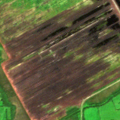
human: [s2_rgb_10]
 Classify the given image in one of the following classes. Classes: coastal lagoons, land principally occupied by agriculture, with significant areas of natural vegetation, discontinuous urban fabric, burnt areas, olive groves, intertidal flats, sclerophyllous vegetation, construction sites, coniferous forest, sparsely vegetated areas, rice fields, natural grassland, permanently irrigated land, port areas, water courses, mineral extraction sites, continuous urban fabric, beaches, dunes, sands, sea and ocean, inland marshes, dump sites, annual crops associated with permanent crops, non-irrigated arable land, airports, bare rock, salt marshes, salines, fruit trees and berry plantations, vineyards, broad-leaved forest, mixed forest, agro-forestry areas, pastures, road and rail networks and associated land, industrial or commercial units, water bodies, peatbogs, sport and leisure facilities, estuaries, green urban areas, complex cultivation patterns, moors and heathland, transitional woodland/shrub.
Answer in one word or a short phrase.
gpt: pastures, land principally occupied by agriculture, with significant areas of natural vegetation, peatbogs